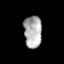
Tissue: skin
Cell type: Epithelial cells
Senescence score: 0.2324
Nuclear area (px): 563
Mean DAPI intensity: 174.563